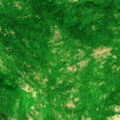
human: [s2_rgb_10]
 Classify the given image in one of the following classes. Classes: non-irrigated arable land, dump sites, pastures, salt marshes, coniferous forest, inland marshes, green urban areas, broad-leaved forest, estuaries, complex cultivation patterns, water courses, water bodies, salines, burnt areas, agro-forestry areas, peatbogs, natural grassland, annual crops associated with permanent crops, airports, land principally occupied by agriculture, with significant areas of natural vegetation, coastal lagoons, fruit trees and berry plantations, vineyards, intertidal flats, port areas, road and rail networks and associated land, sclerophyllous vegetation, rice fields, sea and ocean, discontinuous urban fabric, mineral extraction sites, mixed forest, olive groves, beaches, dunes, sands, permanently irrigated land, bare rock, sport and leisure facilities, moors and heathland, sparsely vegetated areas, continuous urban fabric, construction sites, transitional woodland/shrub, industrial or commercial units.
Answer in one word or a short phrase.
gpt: broad-leaved forest, transitional woodland/shrub